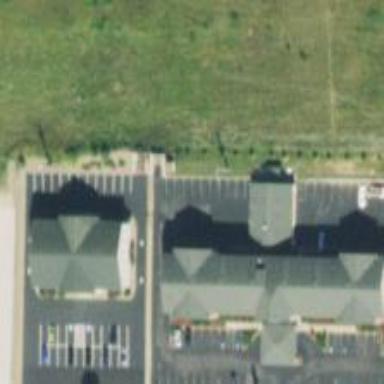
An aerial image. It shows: Hotel building.